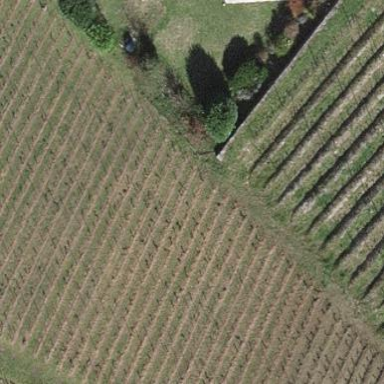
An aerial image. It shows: Vineyard where grapes are grown.